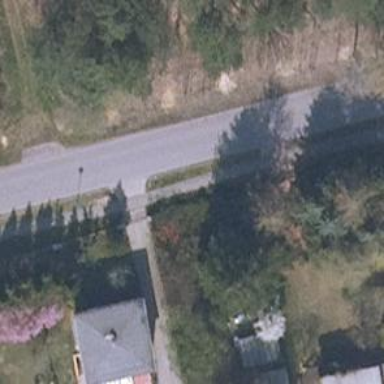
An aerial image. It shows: Asphalt path.